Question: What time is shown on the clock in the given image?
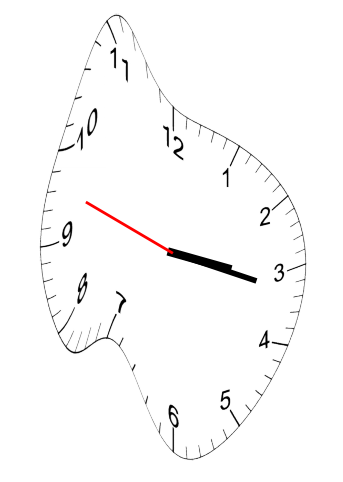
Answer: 03:16:48